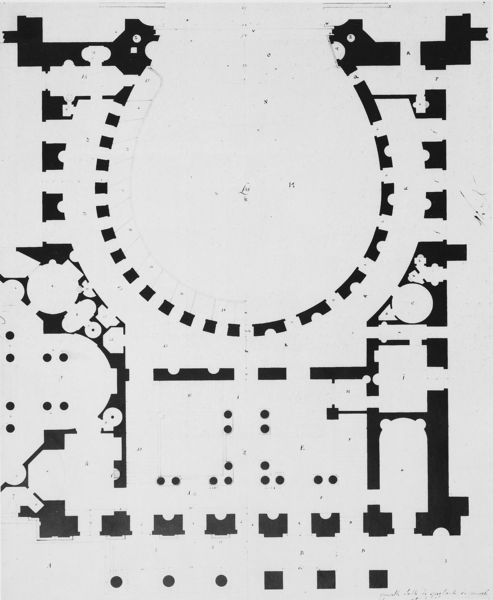
Titel: Nationaltheater am Max-Josef-Platz in München (Entwurf I), Grundriss
Künstler: Carl von Fischer
Standort: München
Institution: Architektursammlung der Technischen Universität
Schlagwörter: weiß, fenster, pfeiler, raum, schwarz, skizze, stützen, säule, säulen, zeichnung, zimmer, anlage, gebäude, architektur, barock, kirche, innen, kreis, oval, rund, turm, vorbau, helldunkel, papier, modell, fassade, türen, mauer, graphik, hof, türe, platz, pilaster, kuppel, symmetrie, innenansicht, tor, aufsicht, foto, fotografie, wände, eingang, gang, arkade, innenhof, umgang, rechteck, türme, palast, dom, schwarzweiß, räume, altar, arkaden, kathedrale, pantheon, rom, portal, öffnung, seiten, mauern, chor, kapelle, plan, tempel, rundung, quadrat, basilika, grundriss, bauwerk, öffnungen, nischen, kollonade, bauplan, rondell, kriche, zentralbau, zentralraum, narthex, rundbau, kuppelraum, quadtrat, rundgang, rundraum, rundunf, vorhalle, wandschale, kolonade, kolonnaden, ehrenhof, swarz, grundricc